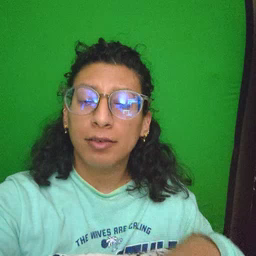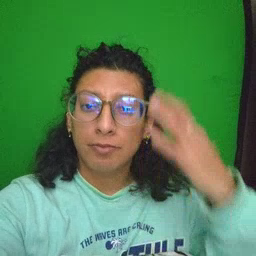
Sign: pretty